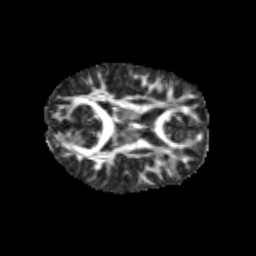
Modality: FA
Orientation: axial
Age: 11
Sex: female
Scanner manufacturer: siemens
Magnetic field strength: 3 T
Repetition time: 3.8 s
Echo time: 0.07 s